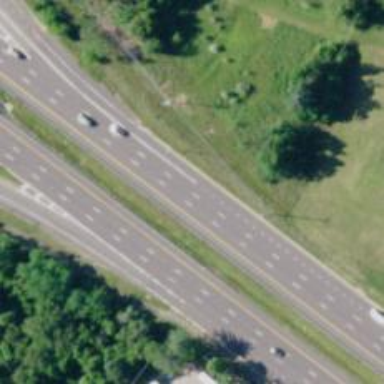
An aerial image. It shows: Asphalt trunk highway classified as expressway.